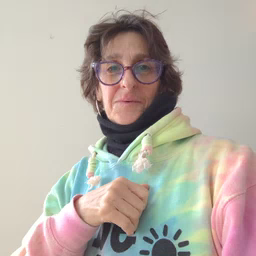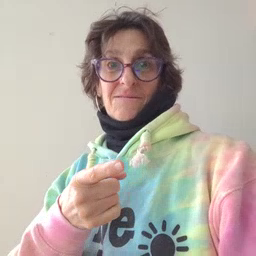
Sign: fast